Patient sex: M
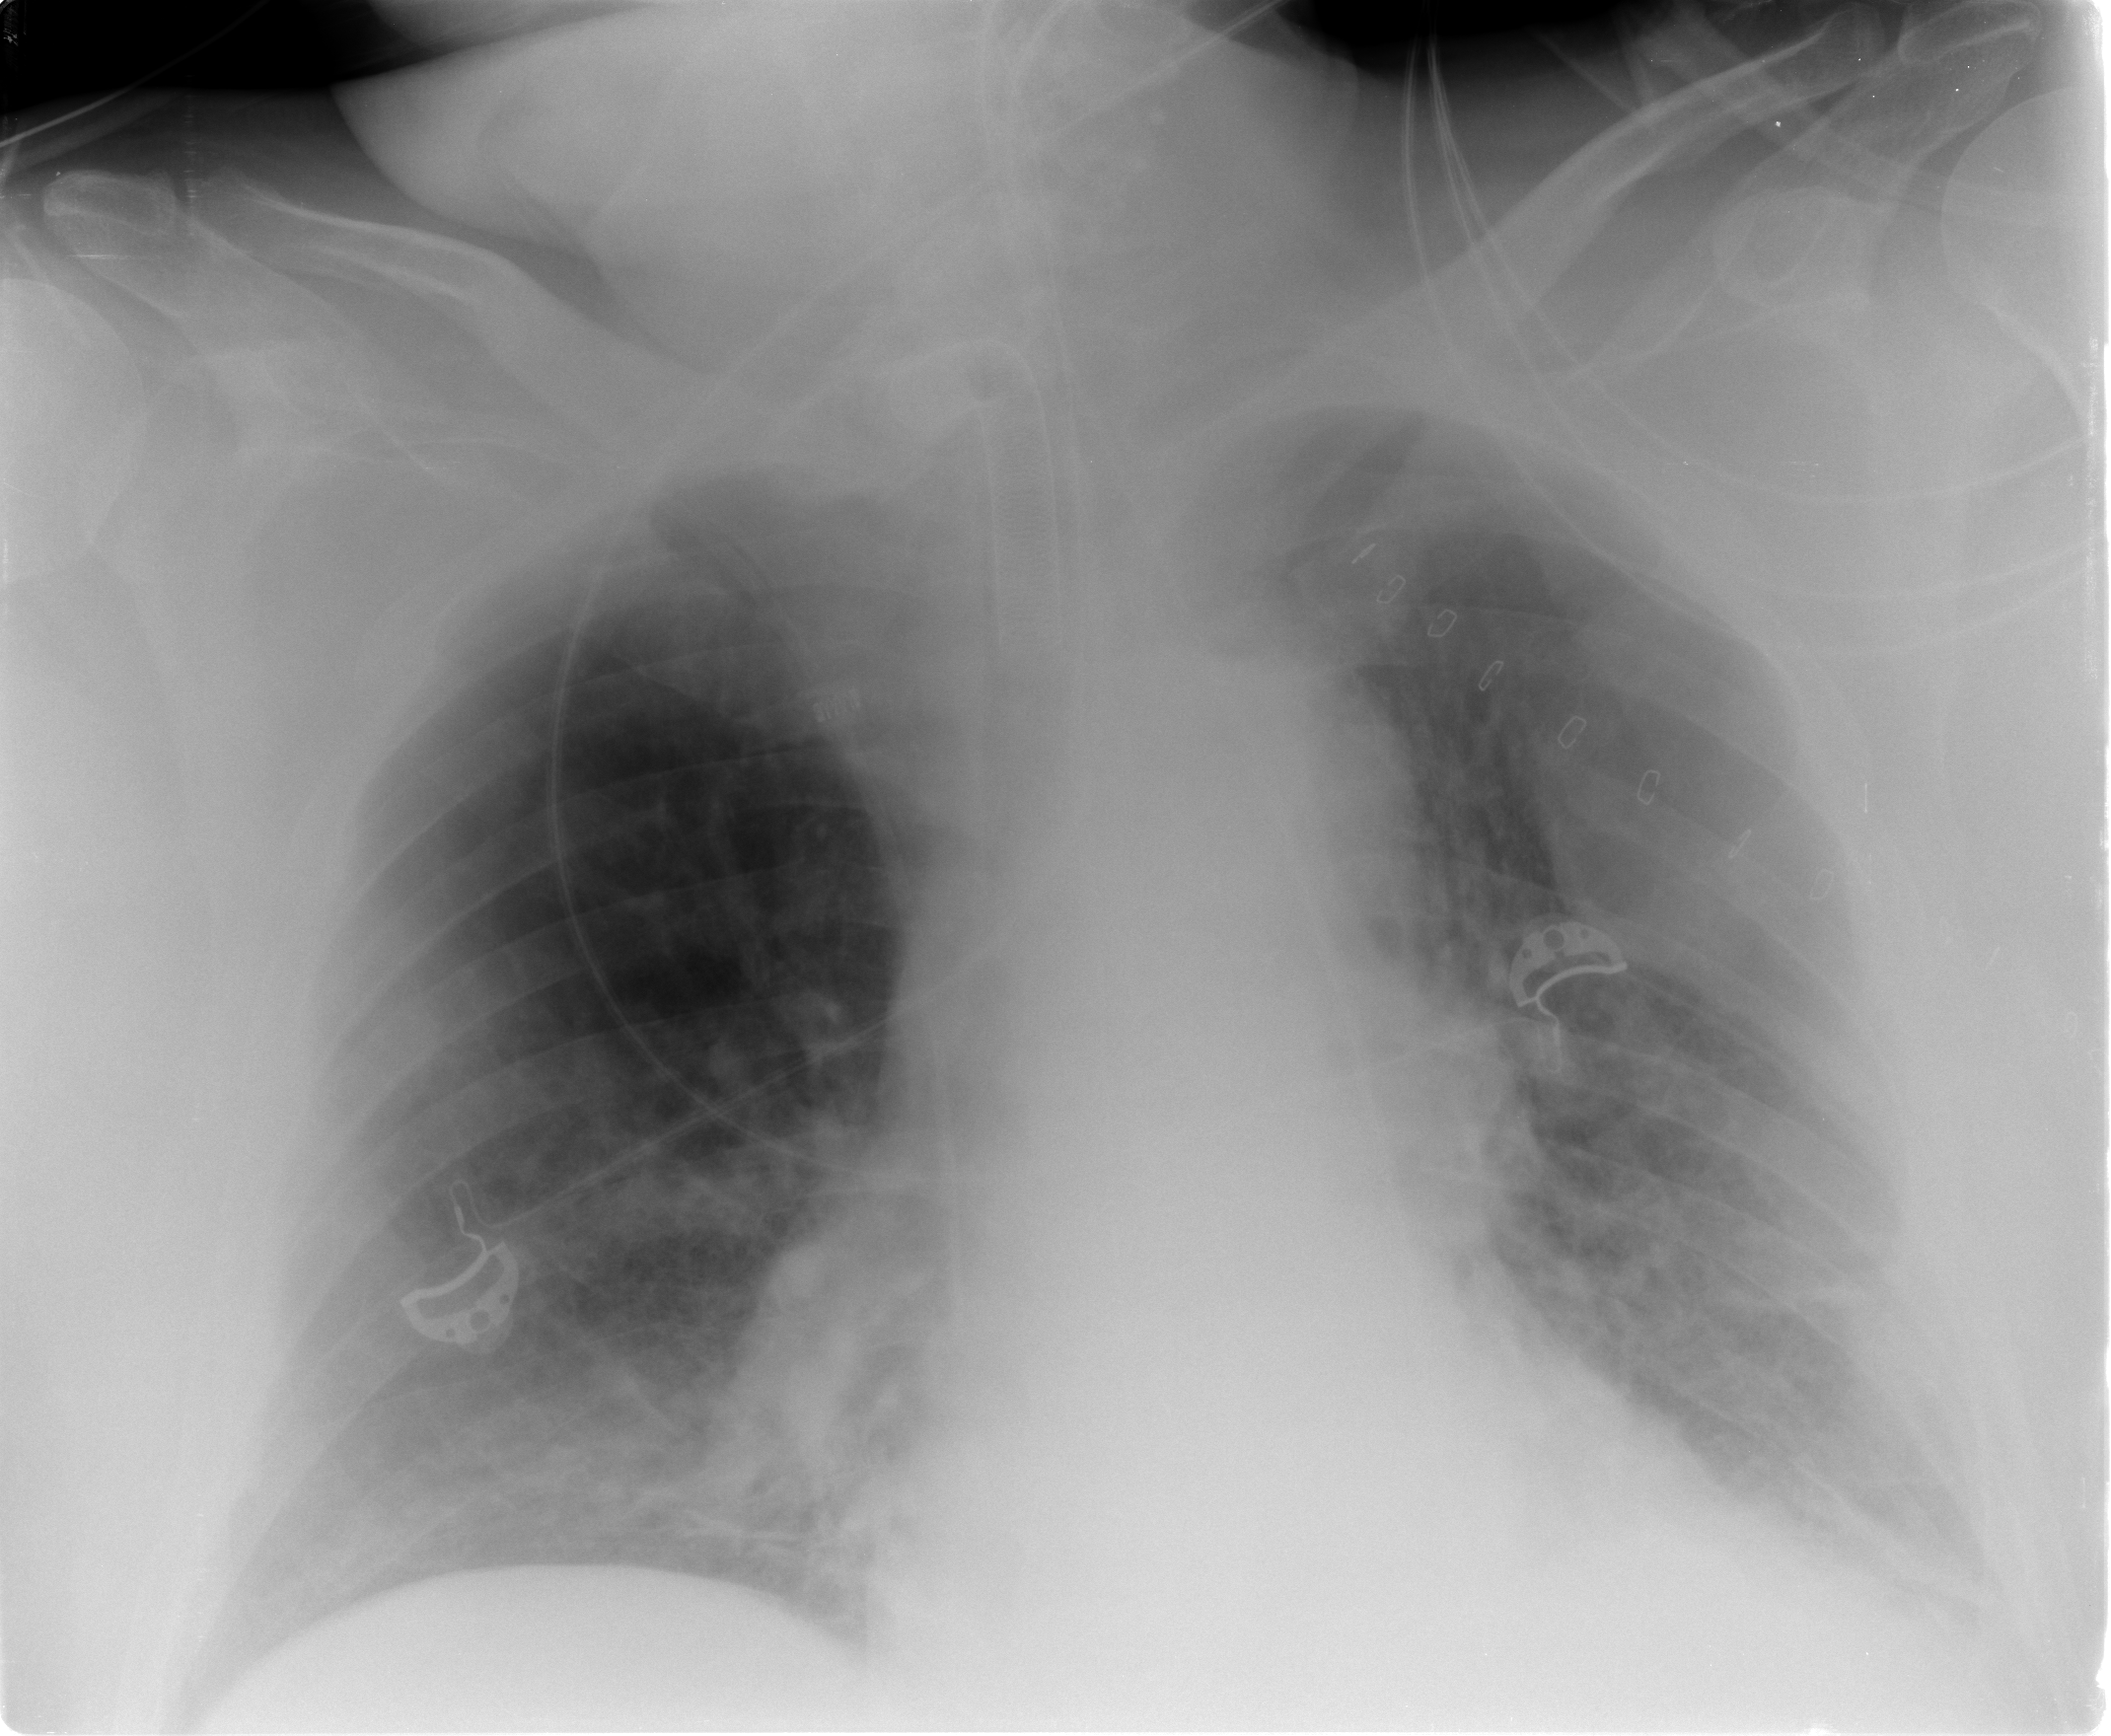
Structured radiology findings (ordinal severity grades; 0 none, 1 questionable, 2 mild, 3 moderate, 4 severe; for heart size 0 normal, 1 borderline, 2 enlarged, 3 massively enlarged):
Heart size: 2
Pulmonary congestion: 2
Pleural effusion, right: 0
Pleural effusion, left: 2
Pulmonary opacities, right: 2
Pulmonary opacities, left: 3
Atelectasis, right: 2
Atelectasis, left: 2